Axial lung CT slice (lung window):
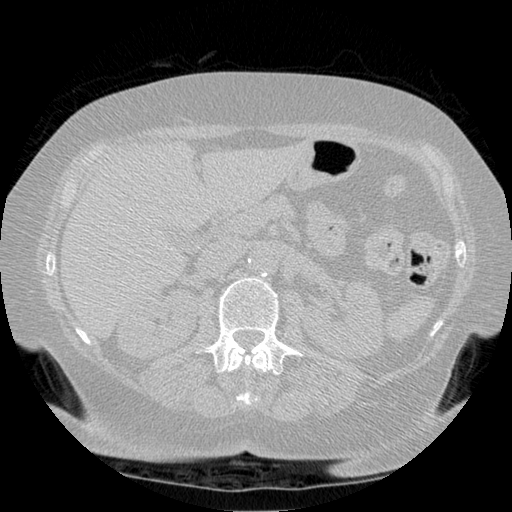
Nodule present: no